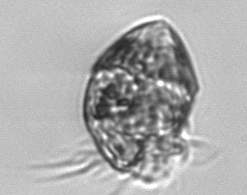
Label: Strombidium_morphotype1